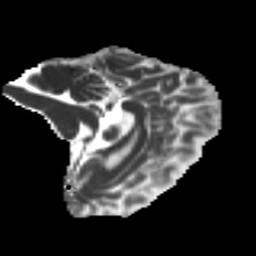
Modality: MD
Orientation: sagittal
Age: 32
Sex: female
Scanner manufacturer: ge
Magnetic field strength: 3 T
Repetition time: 7.8 s
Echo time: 0.0606 s